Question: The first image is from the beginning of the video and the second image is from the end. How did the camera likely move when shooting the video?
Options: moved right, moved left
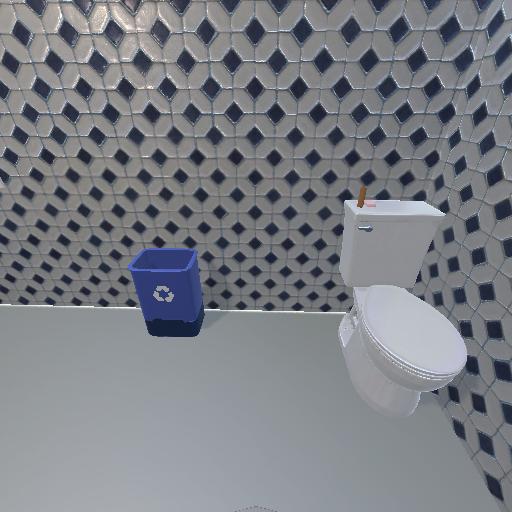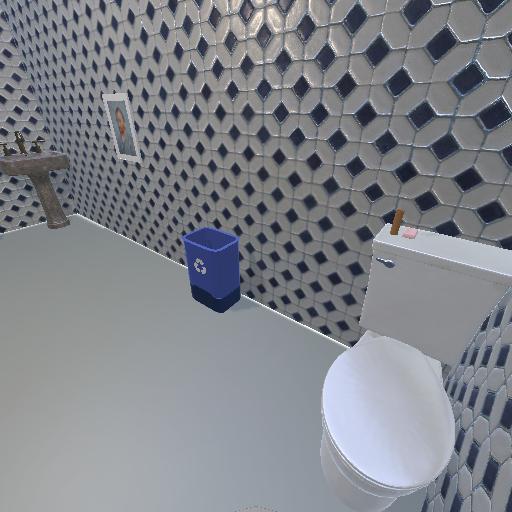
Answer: moved right